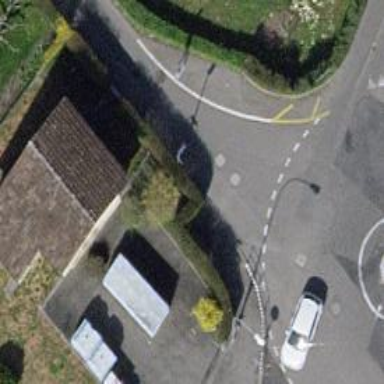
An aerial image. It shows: Residential road with asphalt surface. Both sides have sidewalks.